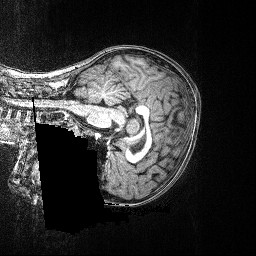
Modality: T1w
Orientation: sagittal
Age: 83
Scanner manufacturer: siemens
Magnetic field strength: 3 T
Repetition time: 2.5 s
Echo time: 0.00347 s